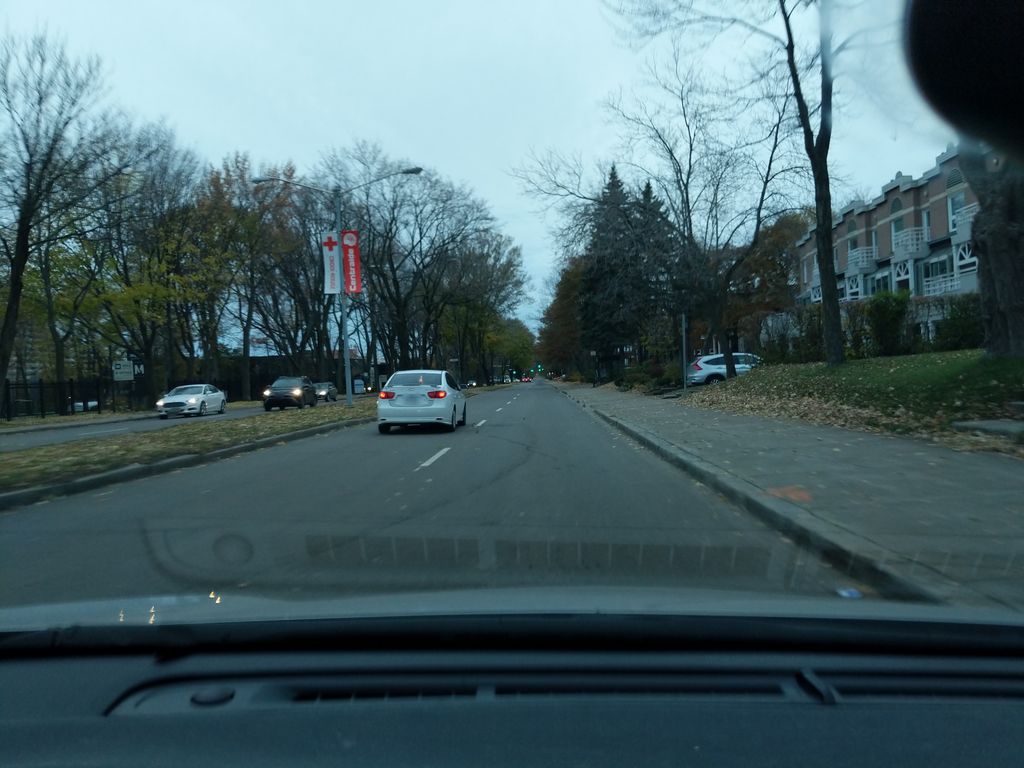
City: quebec_city